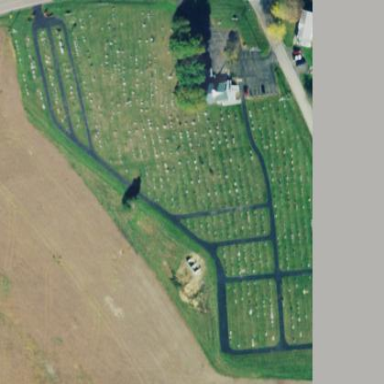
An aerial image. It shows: Grave yard.